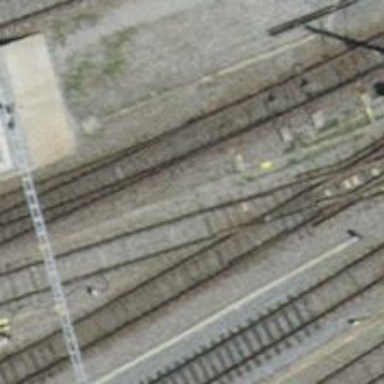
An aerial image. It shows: Railway switch with the turnout on the left side.